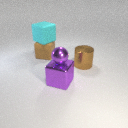
large cyan rubber cube above large brown rubber cube